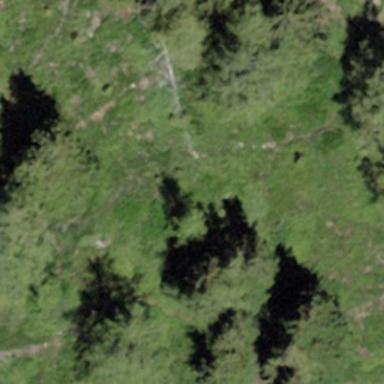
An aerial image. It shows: Forest with needle-leaved trees.